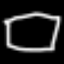
Label: square